I will show an image sequence of human cooking. I have annotated the images with numbered circles. Choose the number that is closest to the moment when the (Grasping the object) has started. You are a five-time world champion in this game. Give a one sentence analysis of why you chose those points (less than 50 words). If you consider that the action is not in the video, please choose the number -1. Provide your answer at the end in a json file of this format: {"points": []}
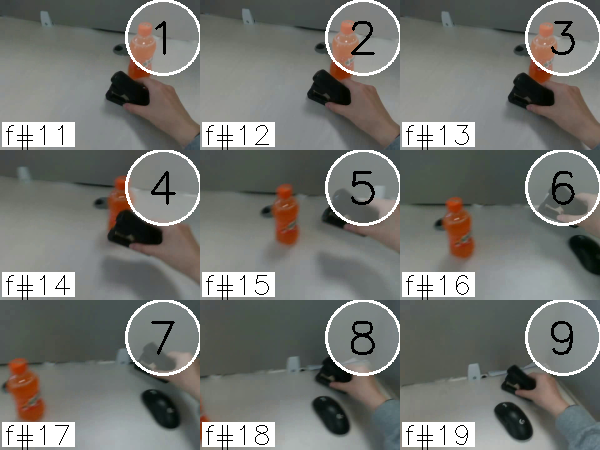
Frame 1 shows the clearest moment of hand-object contact.
{"points": [1]}